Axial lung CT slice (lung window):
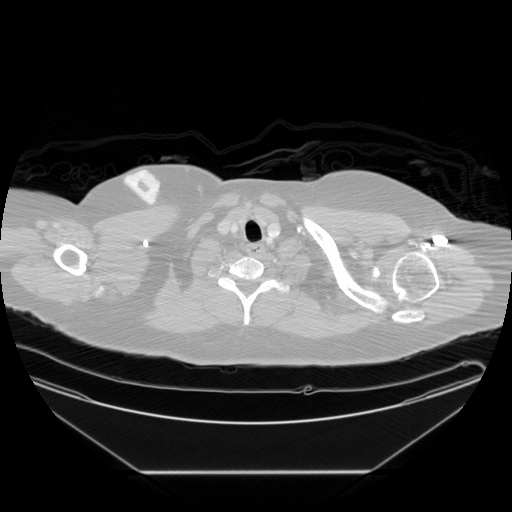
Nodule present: no